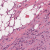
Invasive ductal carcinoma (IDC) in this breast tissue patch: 1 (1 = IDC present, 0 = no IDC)